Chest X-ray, PA view. Patient: 77 years old, sex M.
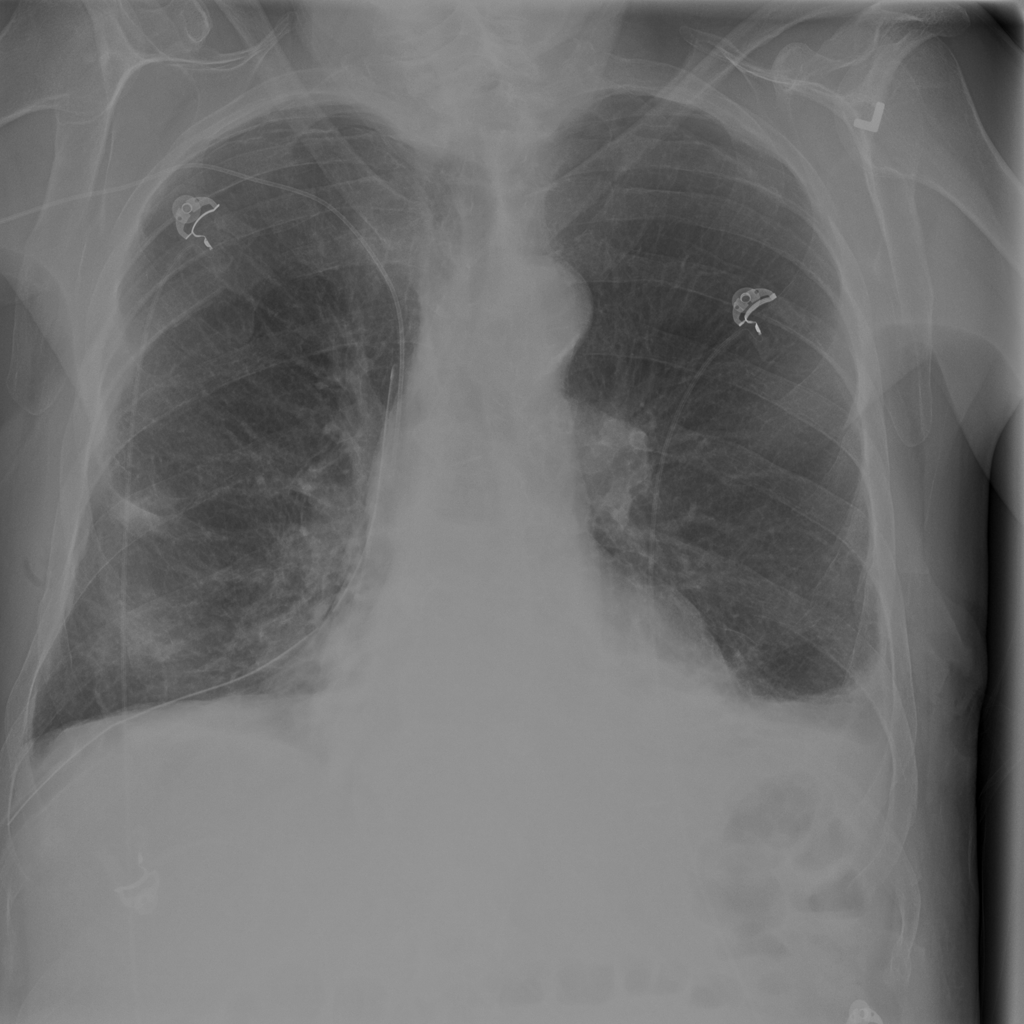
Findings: Atelectasis, Pneumothorax